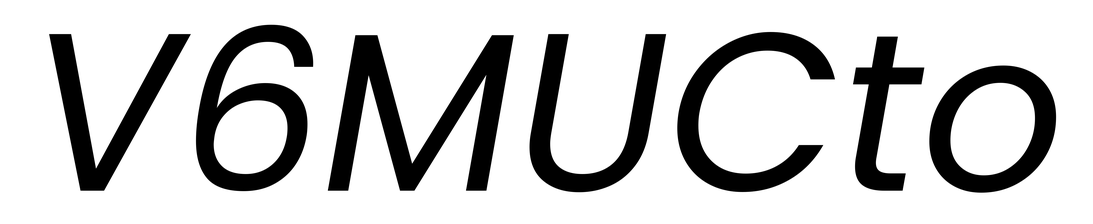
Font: Poppins-Italic